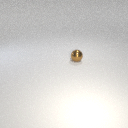
small brown metal sphere